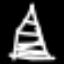
Label: The Eiffel Tower